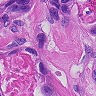
Metastatic tissue present: yes